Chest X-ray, AP view. Patient: 27 years old, sex F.
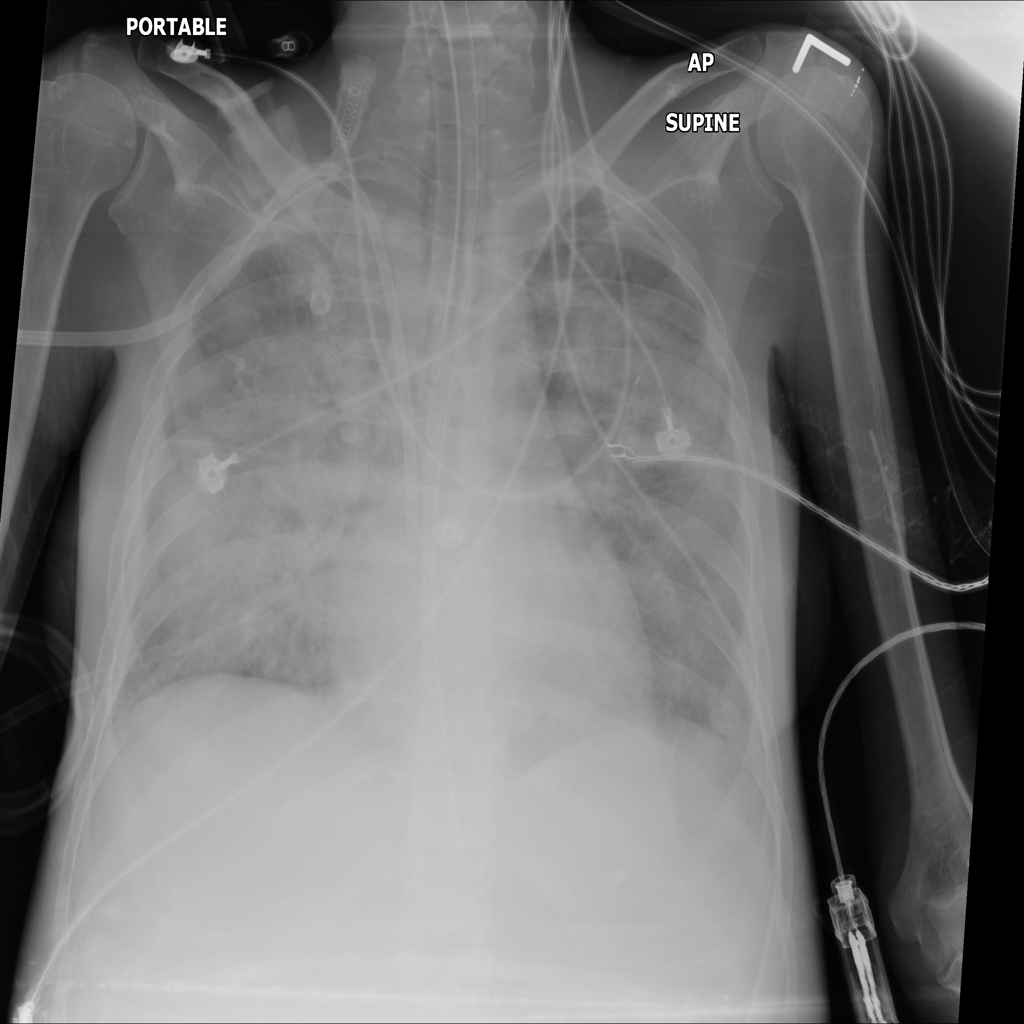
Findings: No Finding